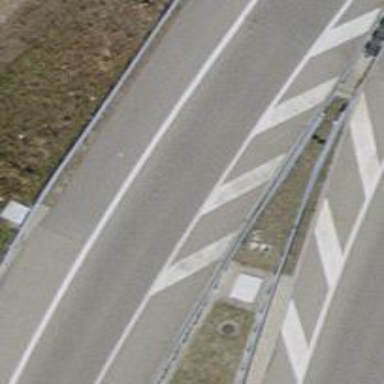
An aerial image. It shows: Asphalt motorway link bridge with embankment.